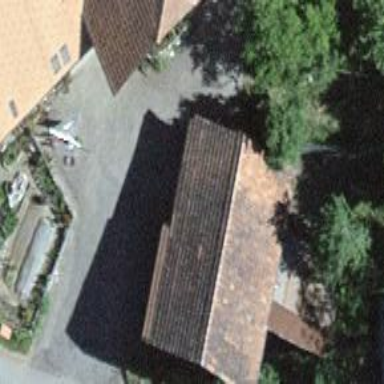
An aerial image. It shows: Rural barn.